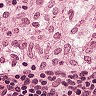
Metastatic tissue present: no